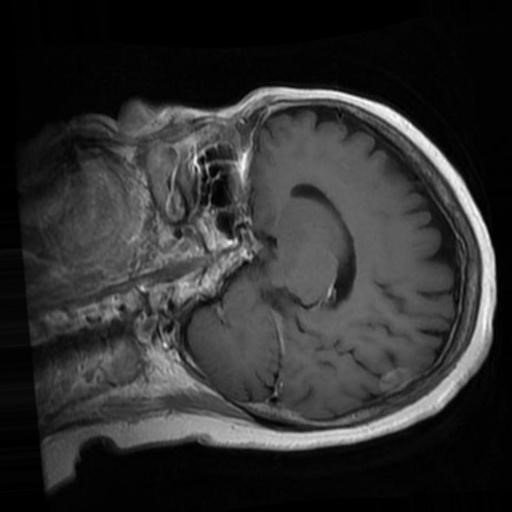
Label: brain_menin